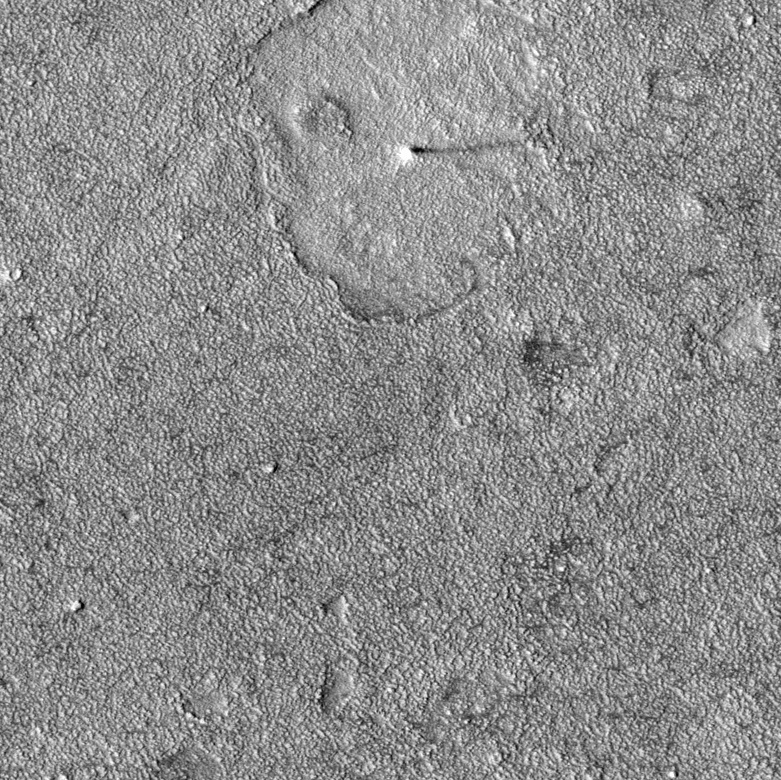
Label: dustdevil